Field crop: tomato
Growth stage: 1
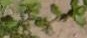
Species: portulaca